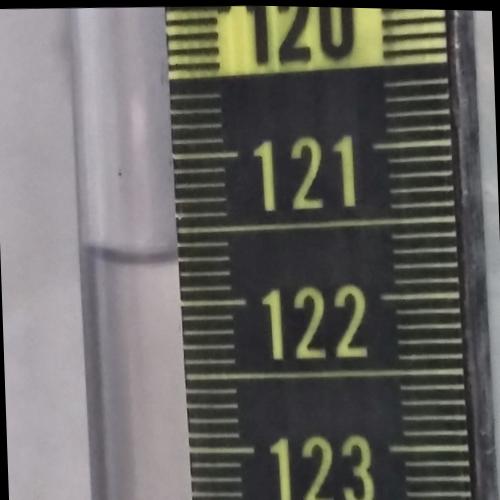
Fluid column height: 121.7 cm